Question: I need to create text field which takes 70% of layout's width (in linear layout). I use this code:
'''
<EditText
android:id="@+id/phone"
android:layout_width="fill_parent"
android:layout_weight=".7"
android:layout_height="wrap_content"
android:inputType="phone" >
'''
The problem is that in such case height also takes 70% of layout's height - but I don't need to change it, just want it to be "wrap_content". Is there any good solution?
Would it be a good solution if I create a new horizontal-orientated linear layout and place my text field inside it? Or maybe something more elegant?
I want it to look like below, but without using marginLeft and marginRgiht, which would give different percentage on a different screen resolution

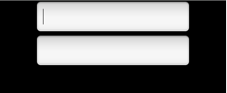
Answer: You need to set 'weightSum' on the parent of the control if you intend to use the weight. So yeah, put it in a LinearLayout and give the layout the proper parameters. Also, please remember that weight only affects the EXTRA space, so you want to set the width to 0dp, so the entire available space is considered "extra" space. Lastly, I think using integers for weight might be faster, but I'm not sure about that.
'''
<LinearLayout
android:layout_width="fill_parent"
android:layout_height="wrap_content"
android:weightSum="4">
<EditText
android:id="@+id/phone"
android:layout_width="0dp"
android:layout_weight="3"
android:layout_height="wrap_content"
android:inputType="phone" />
</LinearLayout>
'''
If you want it centered as well, then include some spacer views to the left and to the right, with the proper weights:
'''
<LinearLayout
android:layout_width="fill_parent"
android:layout_height="wrap_content"
android:weightSum="1" >
<View
android:layout_width="0dp"
android:layout_height="wrap_content"
android:layout_weight=".15" />
<EditText
android:id="@+id/phone"
android:layout_width="0dp"
android:layout_height="wrap_content"
android:layout_weight=".7"
android:inputType="phone" />
<View
android:layout_width="0dp"
android:layout_height="wrap_content"
android:layout_weight=".15" />
</LinearLayout>
'''